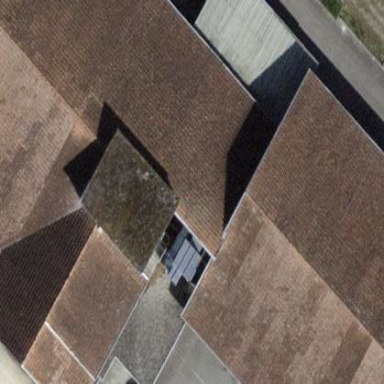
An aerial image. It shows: Building with tiled roof.